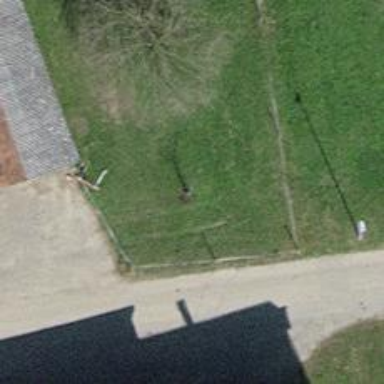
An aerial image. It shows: Deciduous tree with broadleaved leaves.